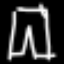
Label: pants